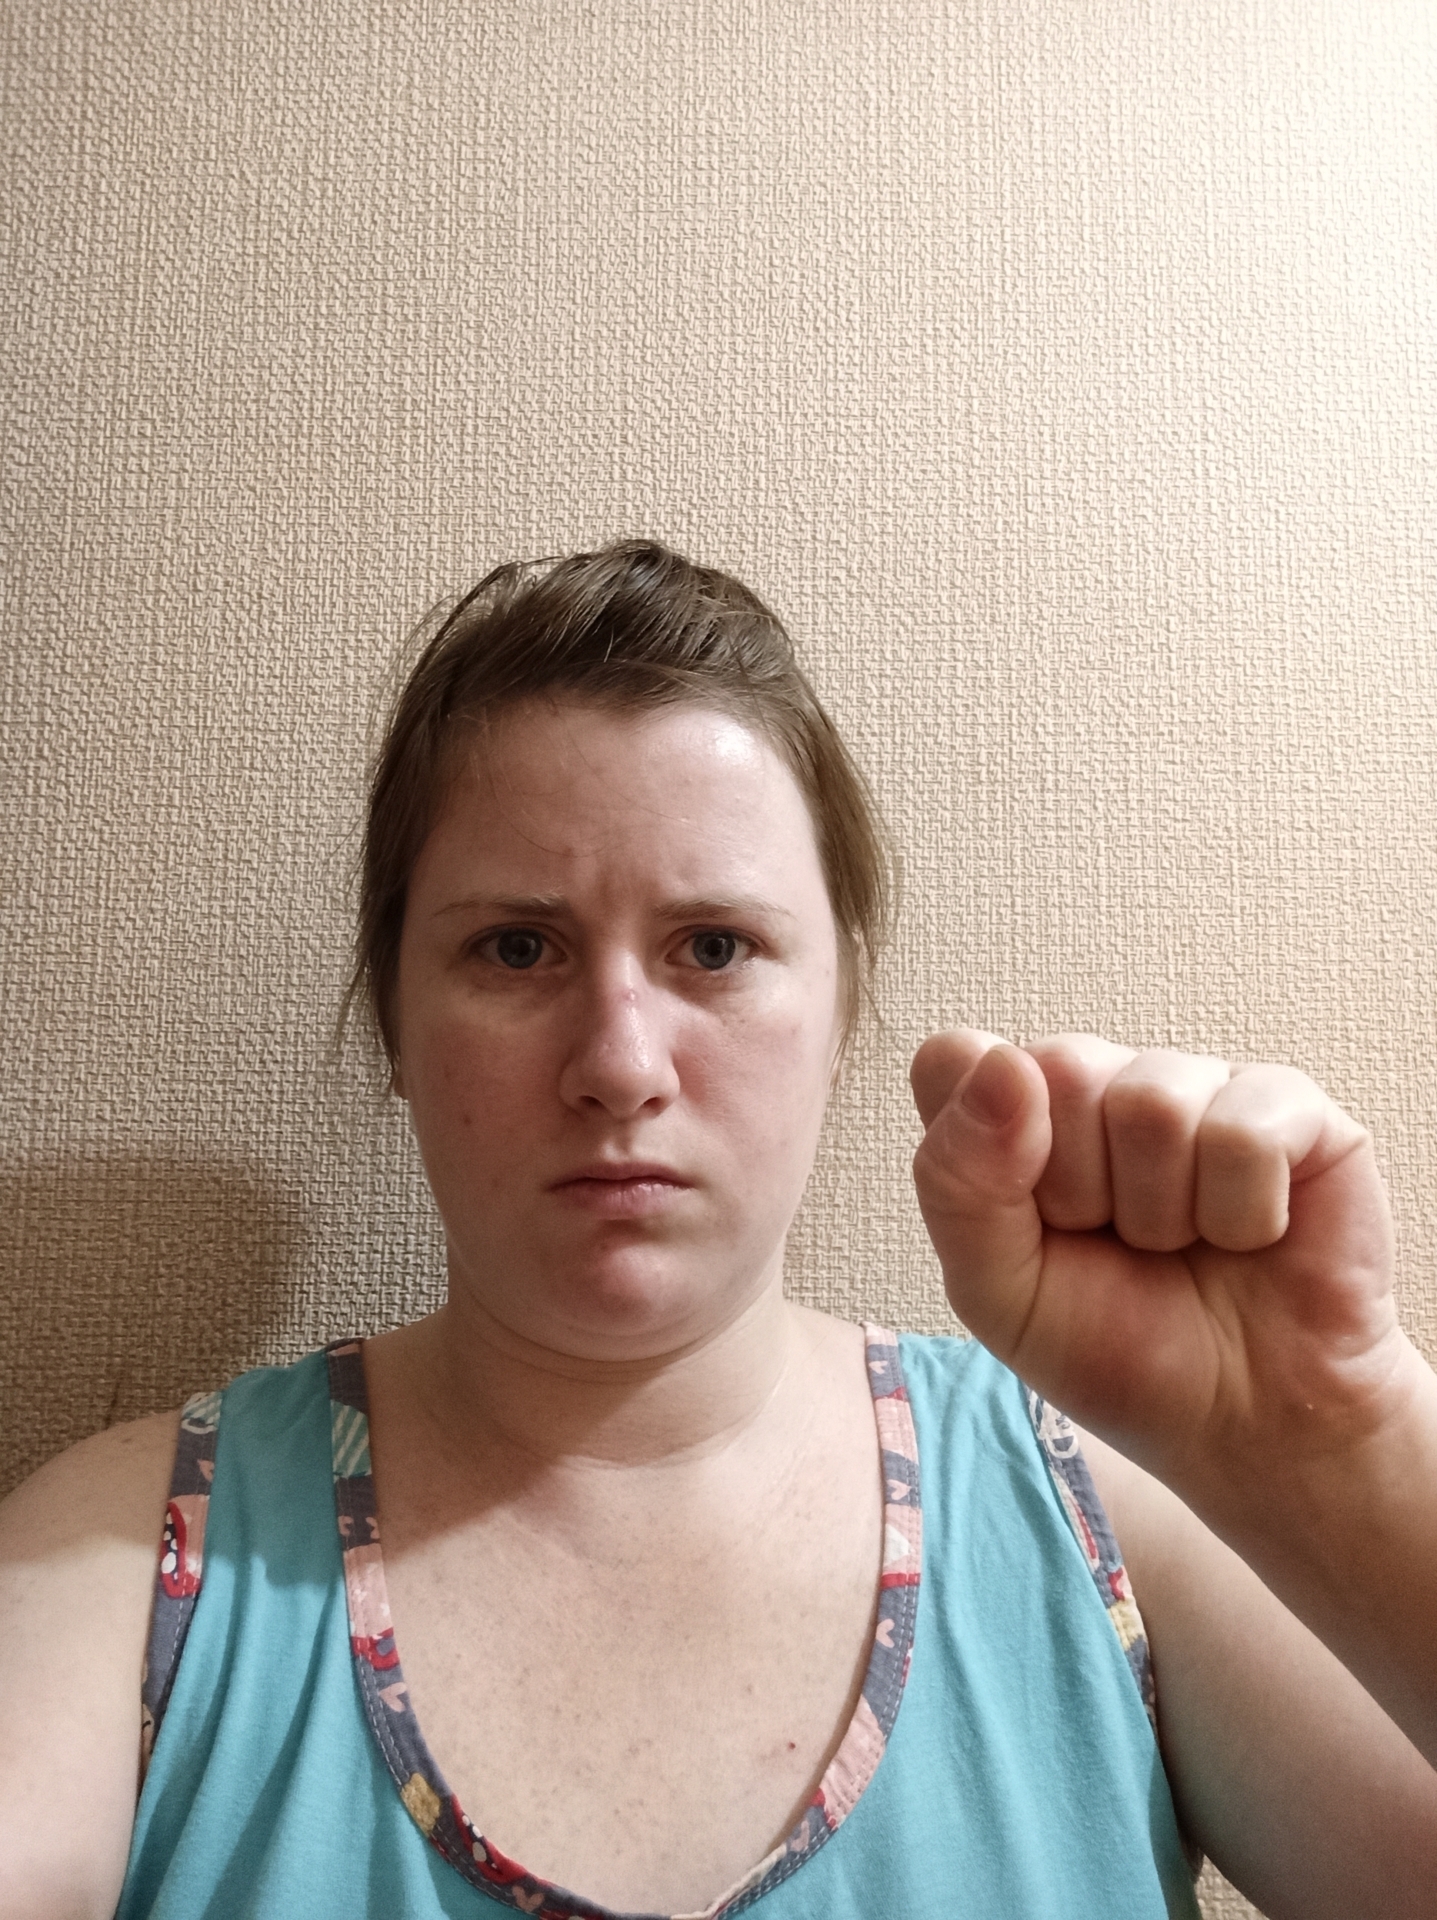
Label: clear